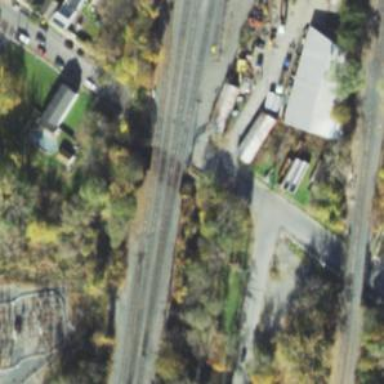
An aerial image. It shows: Railway bridge over siding railway service.